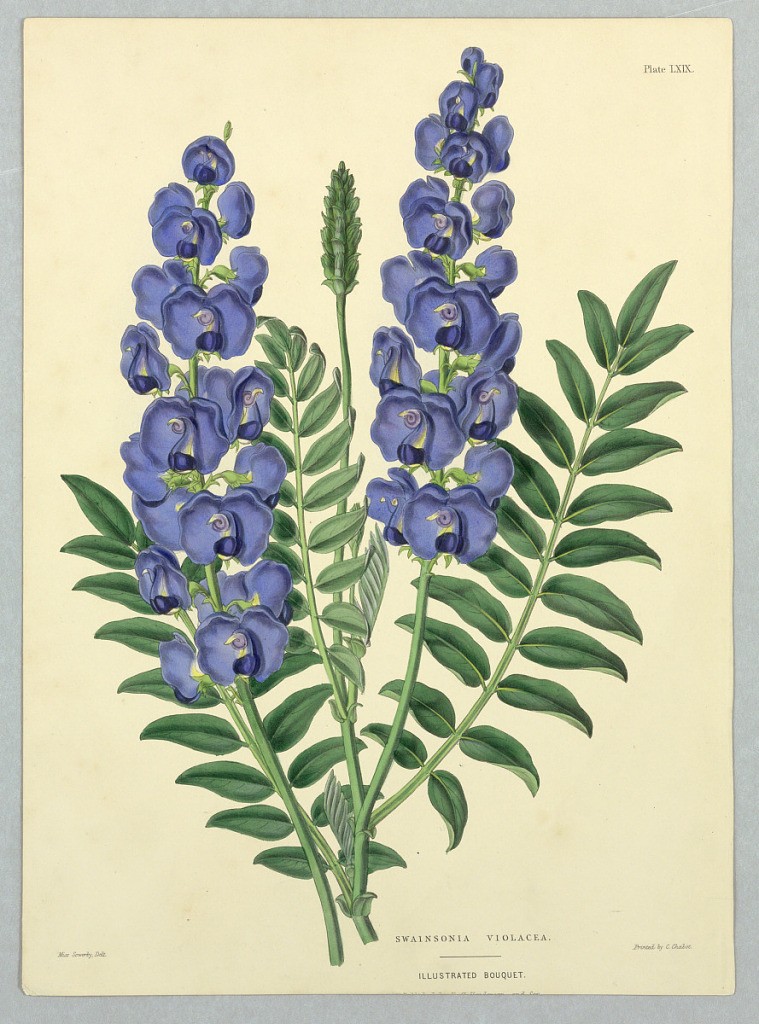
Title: Swainsonia Violacea, Plate LXIX from Edward George Henderson's "The Illustrated Bouquet"
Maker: E. G. Henderson and Son, English, ca. 1859 - 1886
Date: ca. 1857–1864
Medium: Chromolithograph on paper
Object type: Print
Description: Swainsonia Violacea, Plate LXIX from Edward George Henderson's "The Illustrated Bouquet."